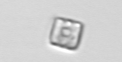
Label: Bacillariophyceae_morphotype1